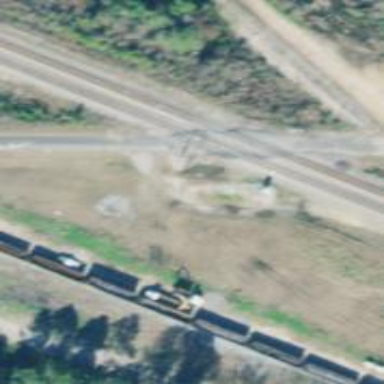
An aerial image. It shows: Railway level crossing.